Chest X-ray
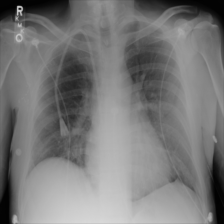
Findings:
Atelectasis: negative
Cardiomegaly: negative
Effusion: negative
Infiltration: positive
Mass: negative
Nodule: negative
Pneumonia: negative
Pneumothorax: negative
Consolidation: negative
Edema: positive
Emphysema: negative
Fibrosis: negative
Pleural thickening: negative
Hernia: negative